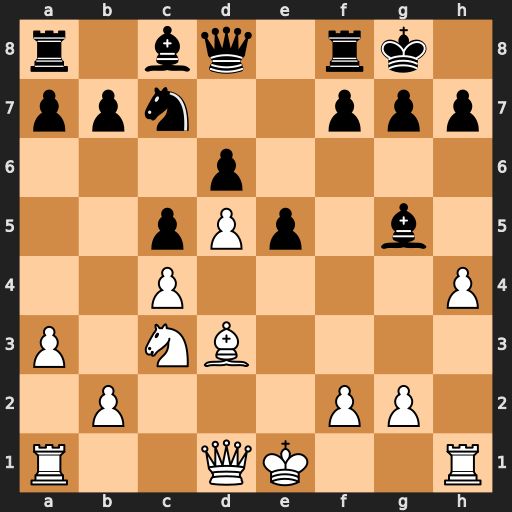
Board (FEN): r1bq1rk1/ppn2ppp/3p4/2pPp1b1/2P4P/P1NB4/1P3PP1/R2QK2R
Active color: w
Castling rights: KQ
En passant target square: -
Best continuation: Bxh7+ Kh8 hxg5